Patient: sex F, age 65
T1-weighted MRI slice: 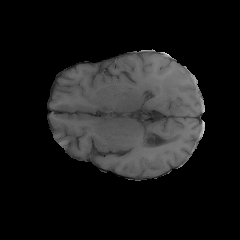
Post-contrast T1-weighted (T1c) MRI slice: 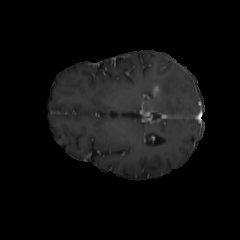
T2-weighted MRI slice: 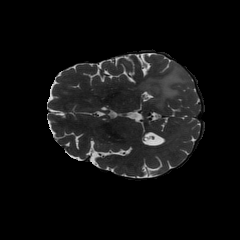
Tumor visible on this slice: yes
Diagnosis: Glioblastoma, IDH-wildtype
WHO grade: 4